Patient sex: M
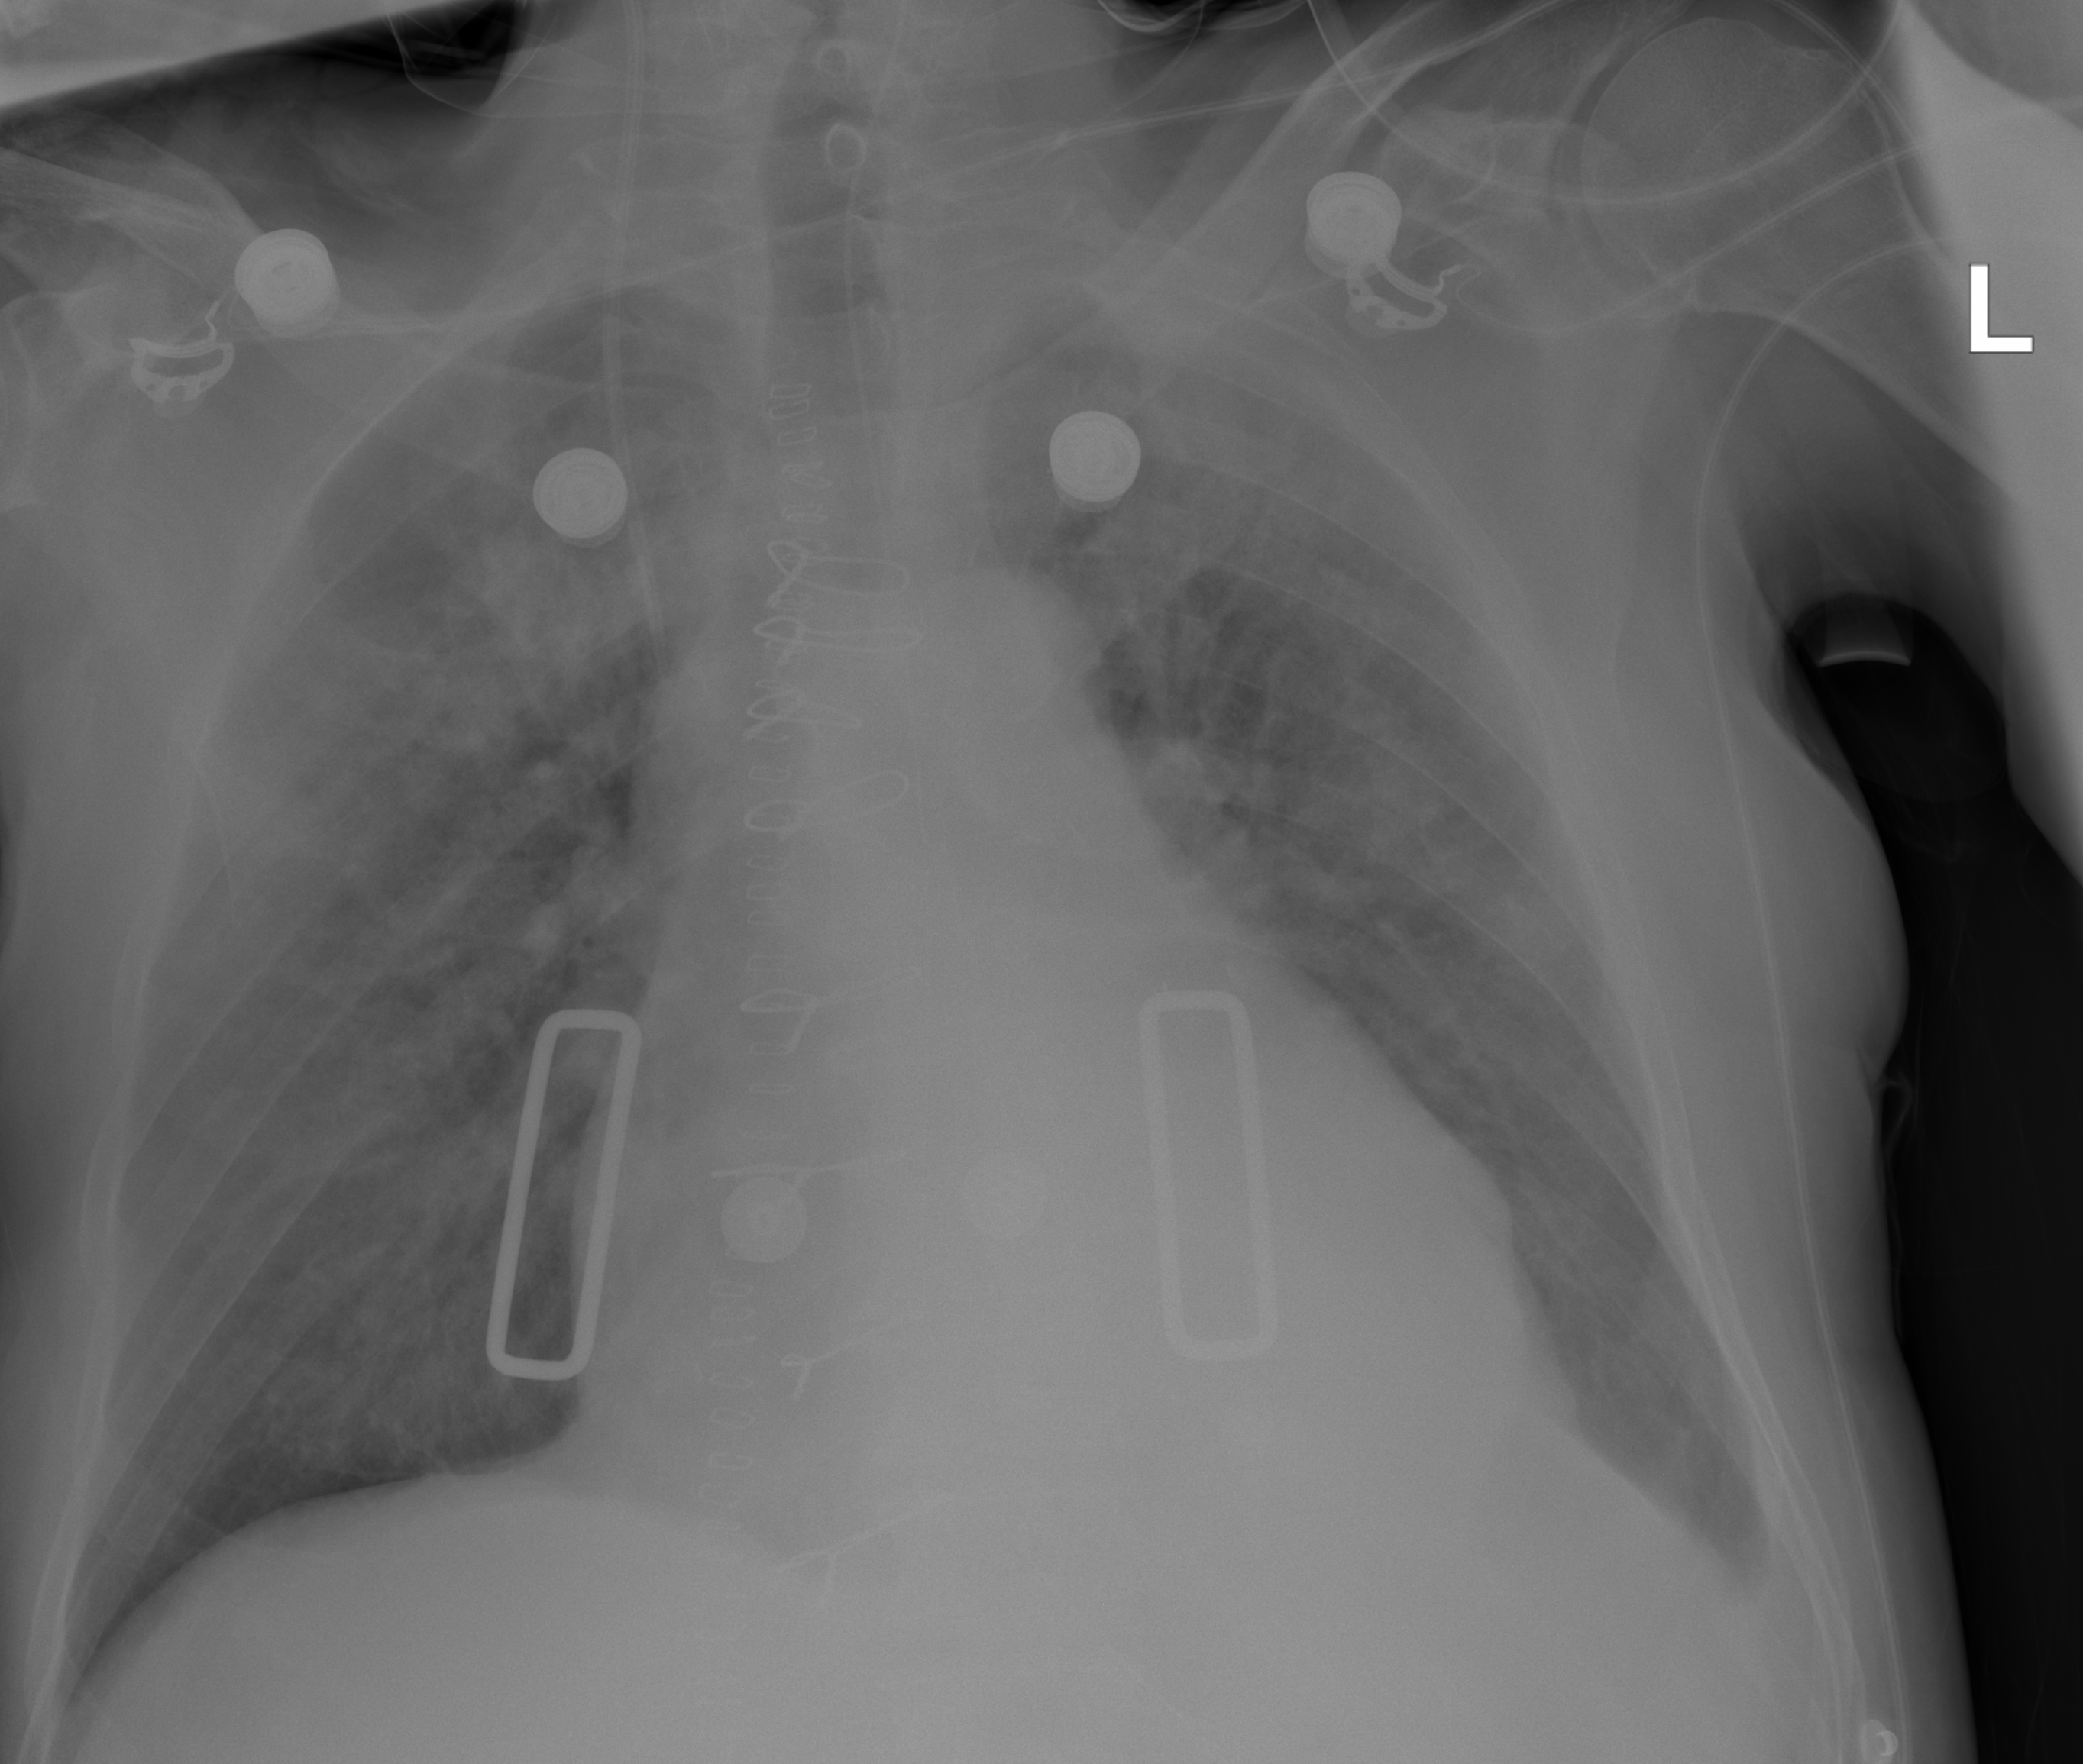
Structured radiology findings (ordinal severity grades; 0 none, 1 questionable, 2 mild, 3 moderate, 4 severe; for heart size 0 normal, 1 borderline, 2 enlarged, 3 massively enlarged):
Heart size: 2
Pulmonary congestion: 3
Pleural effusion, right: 0
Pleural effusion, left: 2
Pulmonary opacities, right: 2
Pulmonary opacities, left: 2
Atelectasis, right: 0
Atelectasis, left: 2